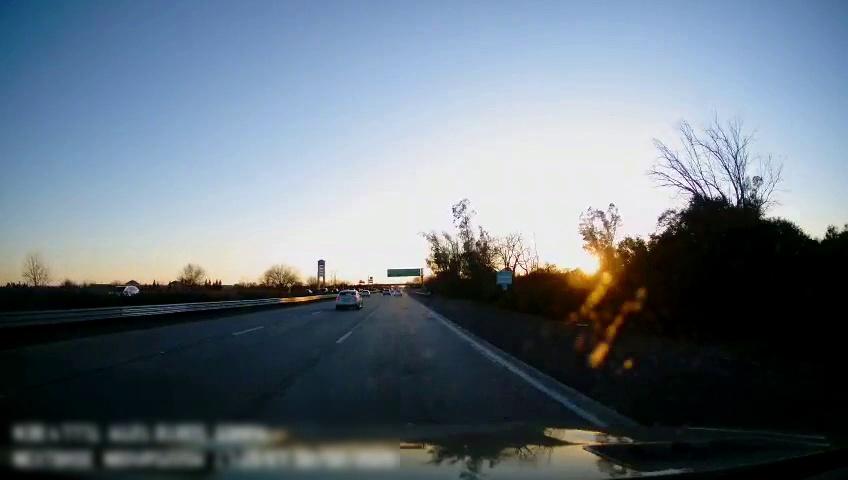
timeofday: Day
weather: Sunny
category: Drivable Space
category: Vehicles | Car
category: Vehicles | SUV
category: Lanes | Alternate Lane
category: Lanes | Alternate Lane
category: Lanes | Current Lane
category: Lanes | Alternate Lane
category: Traffic | Signs
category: Traffic | Signs